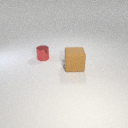
large brown rubber cube to the right of small red metal cylinder